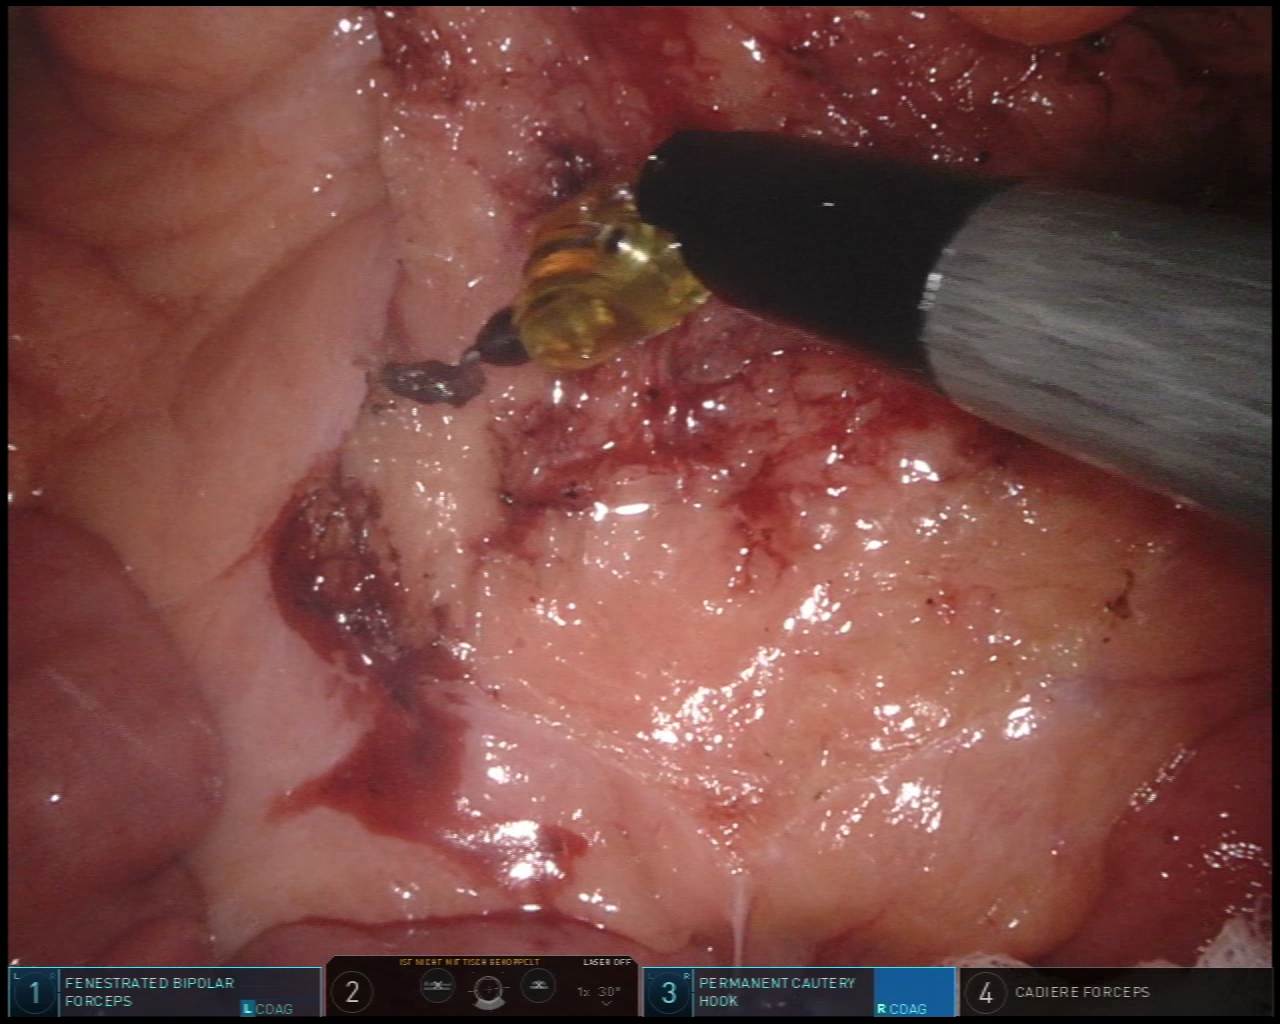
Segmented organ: small_intestine
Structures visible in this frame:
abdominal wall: no
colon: no
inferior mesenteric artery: no
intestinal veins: no
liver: no
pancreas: no
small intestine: yes
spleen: no
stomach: no
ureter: no
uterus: no
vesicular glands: no